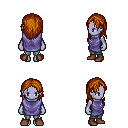
a pixel art fantasy rpg character, female body template, dark elf, purple skin, chain tabard jacket, teal pants, brunette long hairstyle, brown shoes, four views (front, back, left, right), 2x2 character sprite sheet, small pixel art, hard edges, no anti-aliasing